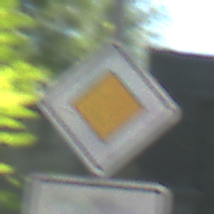
Verkehrszeichen: Vorfahrtsstrasse
Zusatzzeichen unten: VerlaufVorfahrtsstrasse9
Umgebung: Outdoor, Suburban
Tageszeit: Midday
Wetter: Clear
Licht: Natural
Jahreszeit: NotSpecified
Kontrast: HighContrast